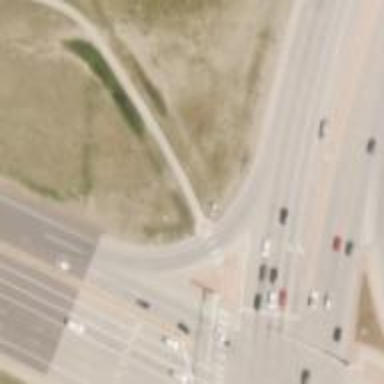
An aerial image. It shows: Zebra crossing on cycleway.